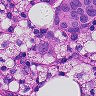
Metastatic tissue present: yes